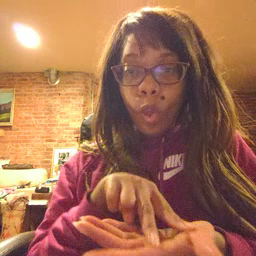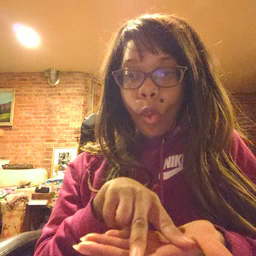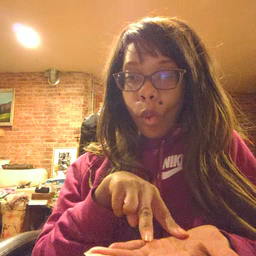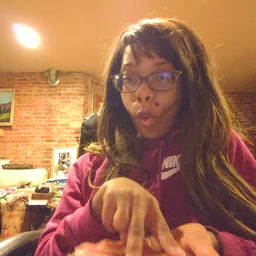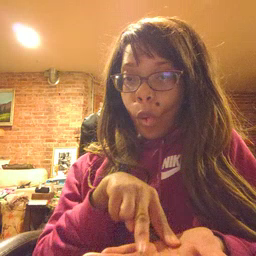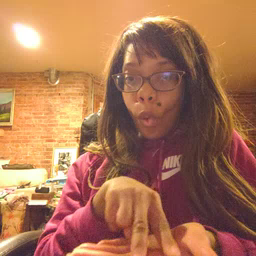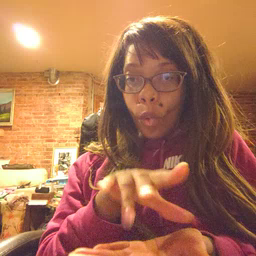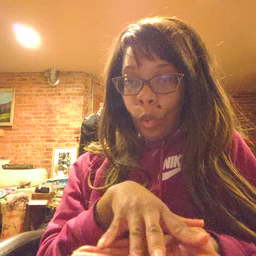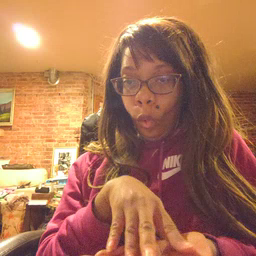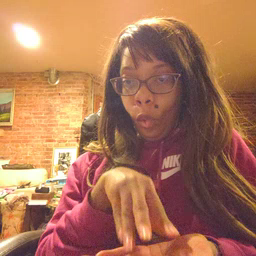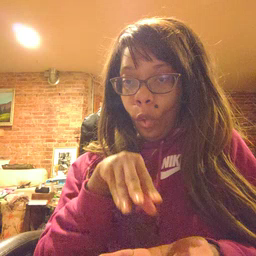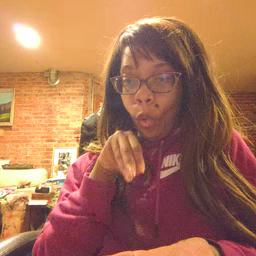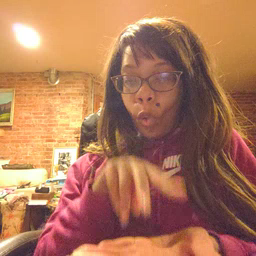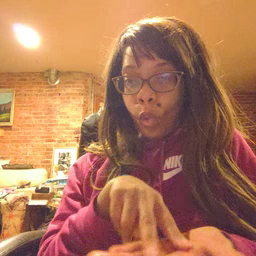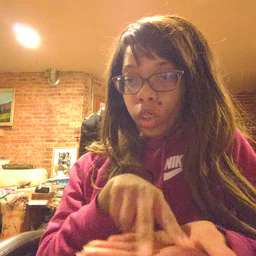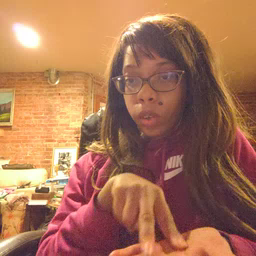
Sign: vacuum